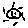
Label: sun